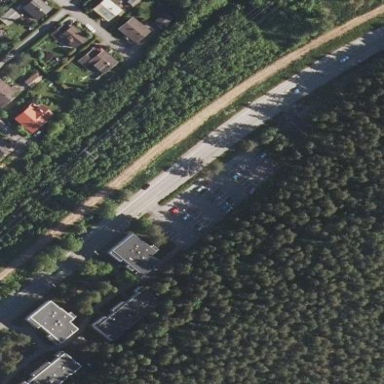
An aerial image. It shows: Parking area with surface.